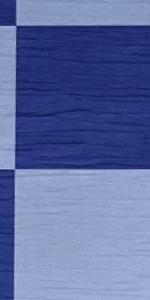
Label: Empty